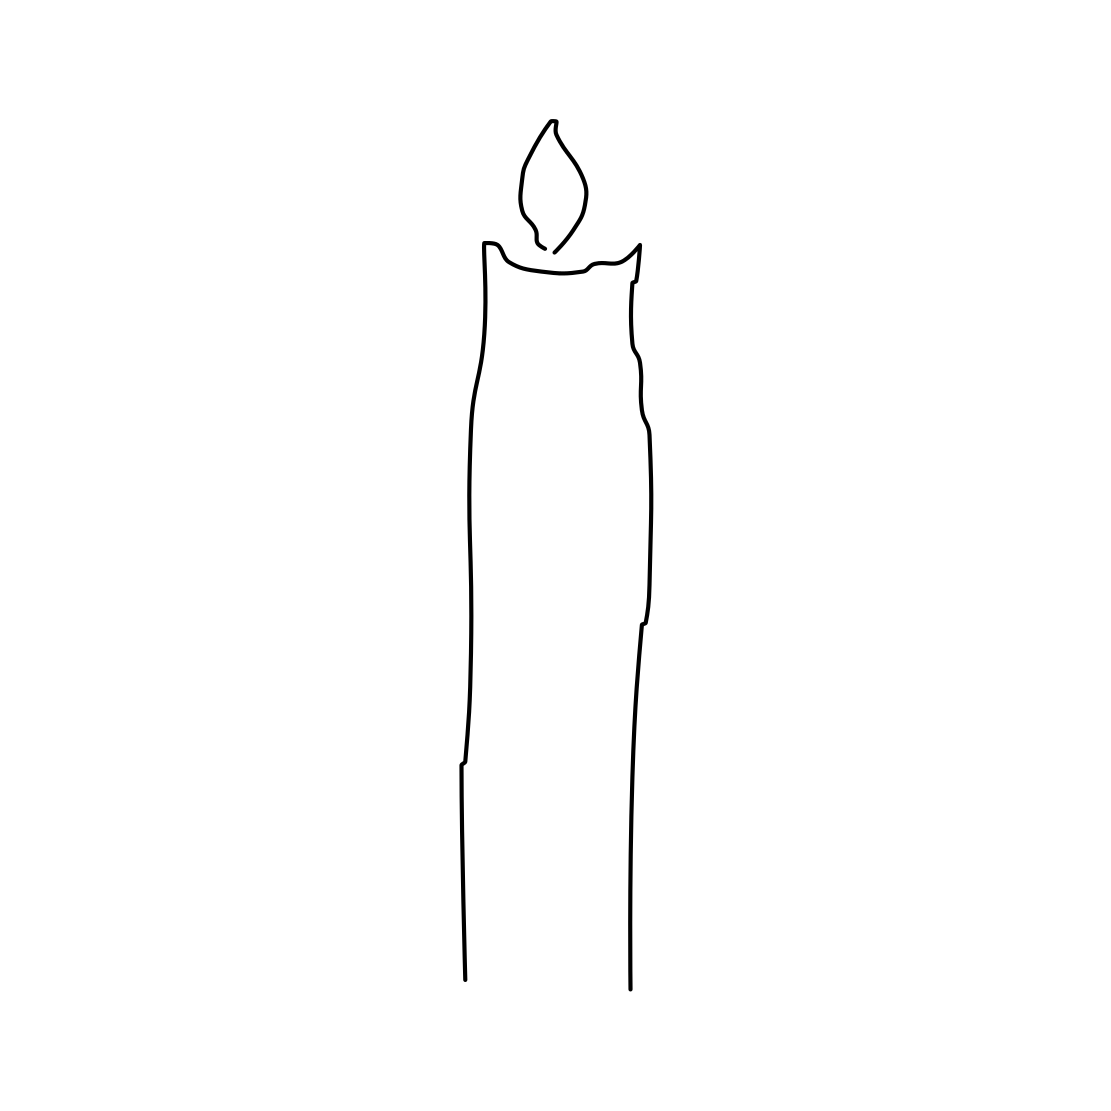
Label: candle